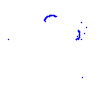
Particle: proton